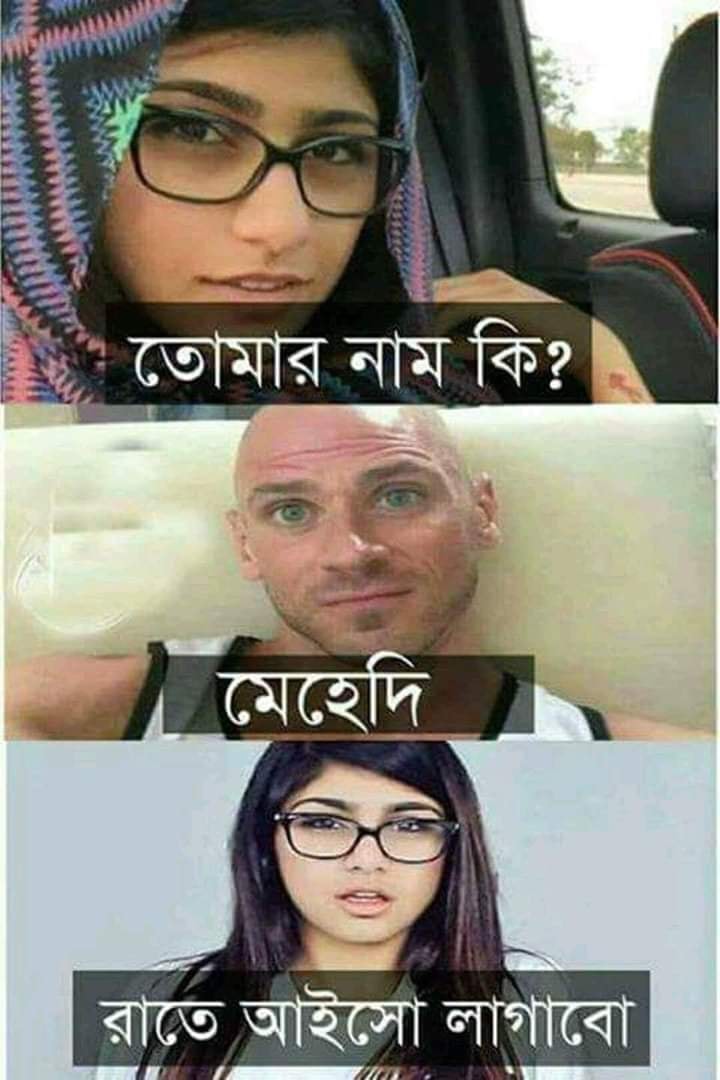
Text: তোমার নাম কি ? মেহেদি     রাতে আইসো লাগাবো
Label: Hate
Hate category: Personal Offence
Targeted group: Individual